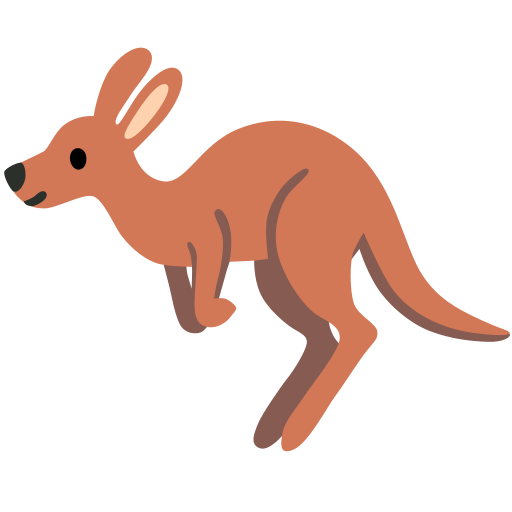
Emoji: 🦘